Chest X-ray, PA view. Patient: 66 years old, sex M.
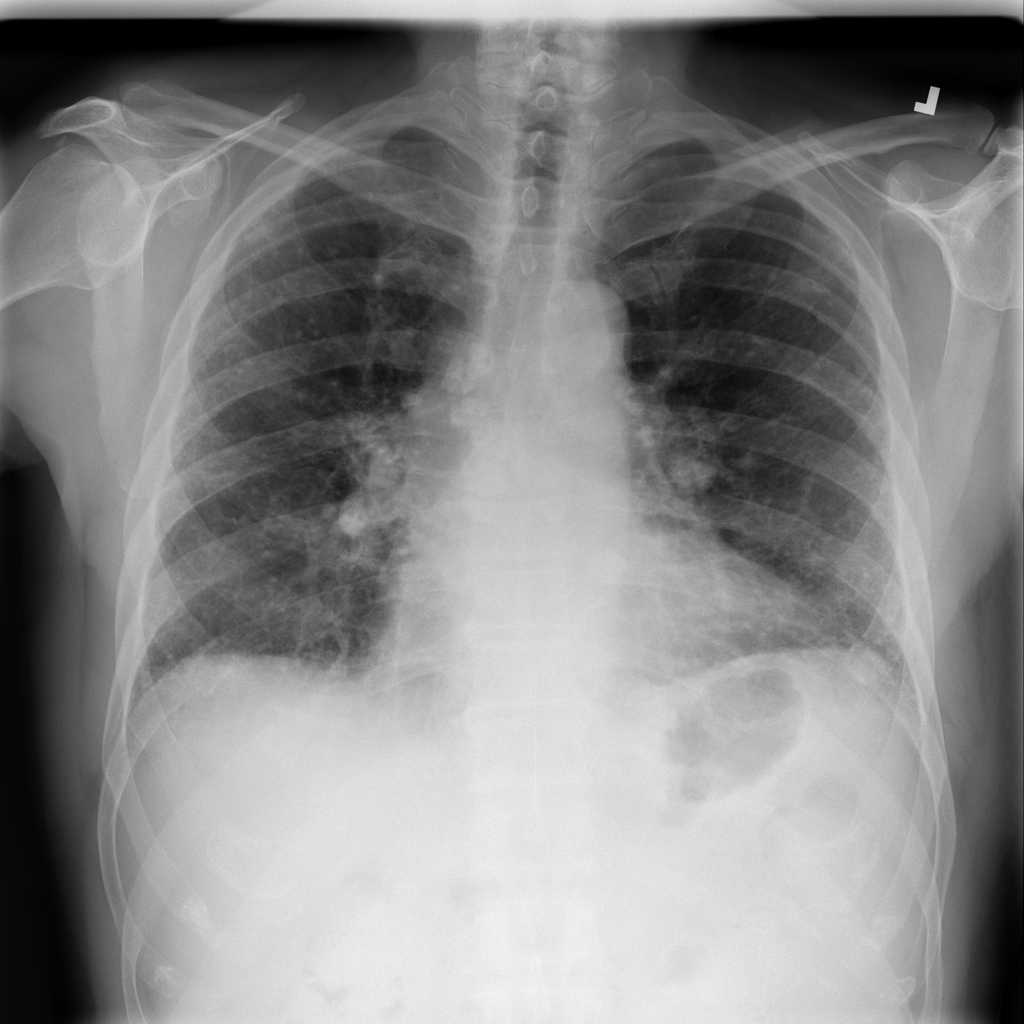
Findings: Fibrosis